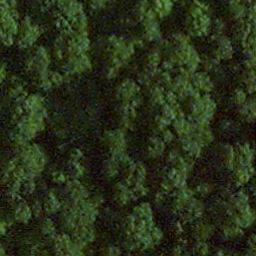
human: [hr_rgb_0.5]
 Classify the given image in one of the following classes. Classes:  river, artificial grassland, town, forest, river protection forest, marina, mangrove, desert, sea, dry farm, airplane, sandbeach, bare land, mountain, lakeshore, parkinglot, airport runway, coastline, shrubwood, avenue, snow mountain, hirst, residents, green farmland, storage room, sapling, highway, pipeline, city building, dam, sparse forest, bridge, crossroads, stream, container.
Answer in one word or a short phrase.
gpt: forest